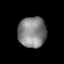
Tissue: lung
Cell type: Epithelial cells
Senescence score: 0.1909
Nuclear area (px): 840
Mean DAPI intensity: 133.696